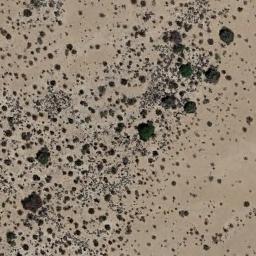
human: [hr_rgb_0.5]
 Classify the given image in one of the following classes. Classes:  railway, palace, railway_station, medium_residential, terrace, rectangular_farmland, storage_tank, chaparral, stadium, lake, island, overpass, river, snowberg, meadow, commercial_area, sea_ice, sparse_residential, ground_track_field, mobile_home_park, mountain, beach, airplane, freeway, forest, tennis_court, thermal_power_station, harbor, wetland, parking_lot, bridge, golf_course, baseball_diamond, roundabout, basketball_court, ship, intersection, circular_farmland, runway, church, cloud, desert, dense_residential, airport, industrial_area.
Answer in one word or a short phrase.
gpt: chaparral